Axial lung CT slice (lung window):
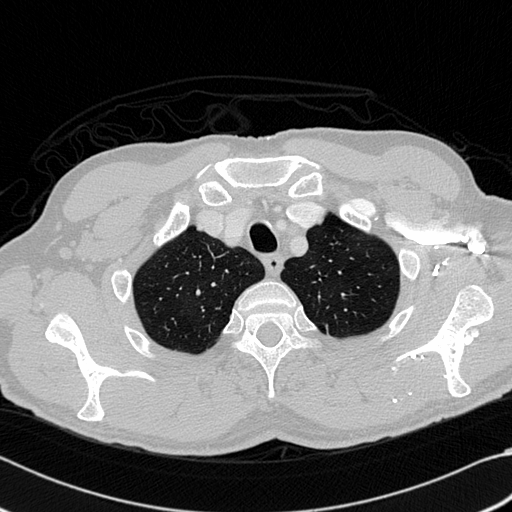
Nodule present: no